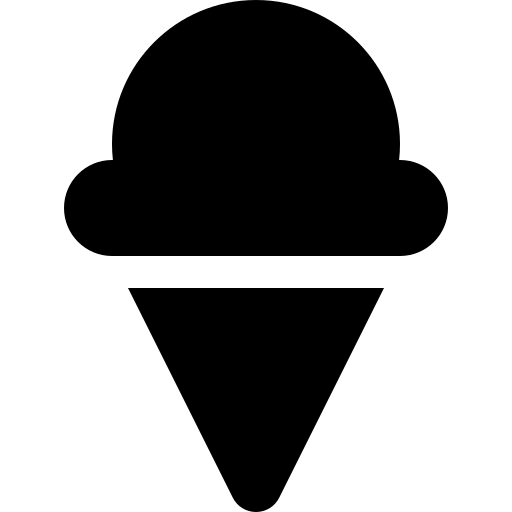
Tags: icon, FontAwesome, fa-icon, solid, ice, cream